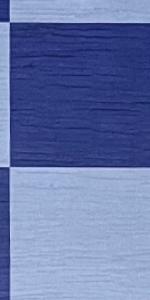
Label: Empty